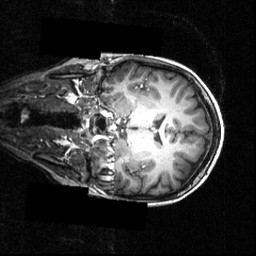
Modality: T1w
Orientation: coronal
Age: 24
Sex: female
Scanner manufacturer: siemens
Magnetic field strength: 3.951 T
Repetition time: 1.5 s
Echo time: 0.00335 s